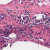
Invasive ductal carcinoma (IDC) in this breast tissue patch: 0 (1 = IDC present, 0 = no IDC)